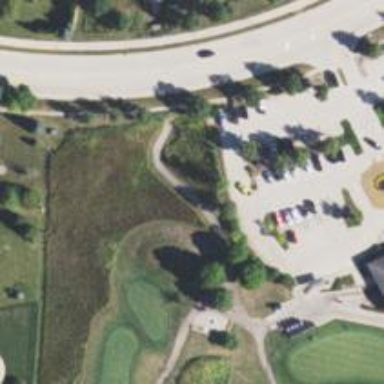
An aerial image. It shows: Service road designated as golf cart path.